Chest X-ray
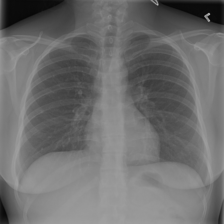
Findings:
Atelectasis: negative
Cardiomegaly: negative
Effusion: negative
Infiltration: negative
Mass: negative
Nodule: negative
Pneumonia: negative
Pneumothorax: negative
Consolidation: negative
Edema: negative
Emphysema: negative
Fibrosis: negative
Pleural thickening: negative
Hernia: negative